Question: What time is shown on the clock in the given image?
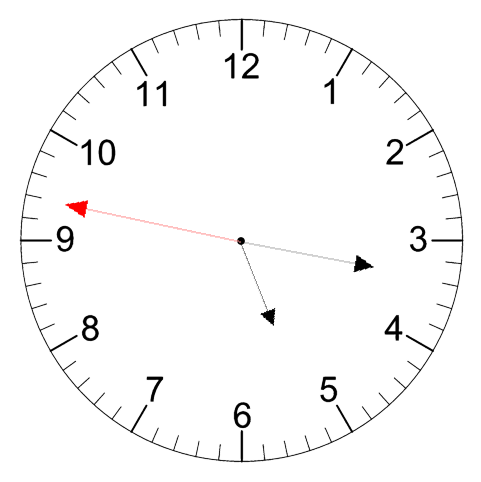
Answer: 05:16:47